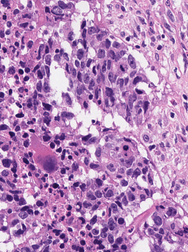
Tumor epithelial tissue: yes
Tumor-associated stroma tissue: yes
Normal tissue: no